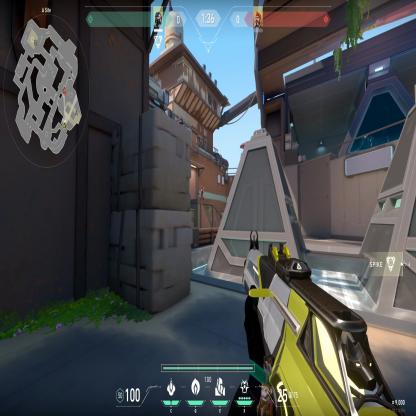
Label: enemy